Interaction volume radius: 5 \u00c5
Interaction volume height: 35 \u00c5
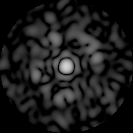
Disorder parameter: 0.8453